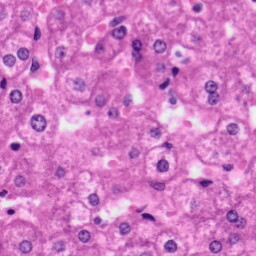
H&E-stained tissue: Liver